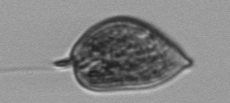
Label: Prorocentrum_micans